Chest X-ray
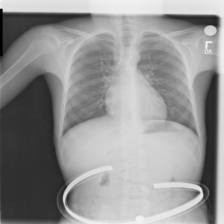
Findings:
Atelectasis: negative
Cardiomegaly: negative
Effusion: negative
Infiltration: negative
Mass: negative
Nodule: negative
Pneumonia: negative
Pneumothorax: negative
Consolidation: negative
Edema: negative
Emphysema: negative
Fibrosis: negative
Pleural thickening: negative
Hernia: negative